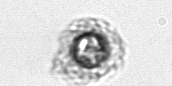
Label: Emiliania_huxleyi